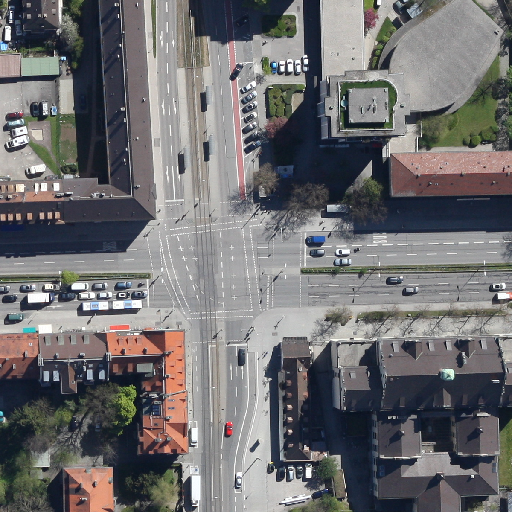
Referring expression: truck